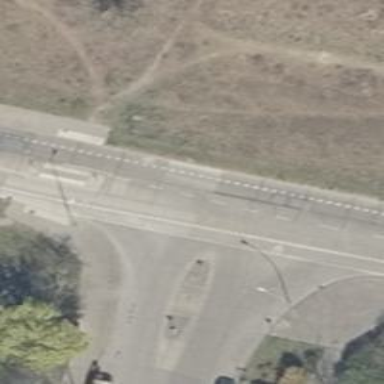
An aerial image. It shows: Secondary road with concrete surface. There are exclusive cycle lanes on both sides of the road.